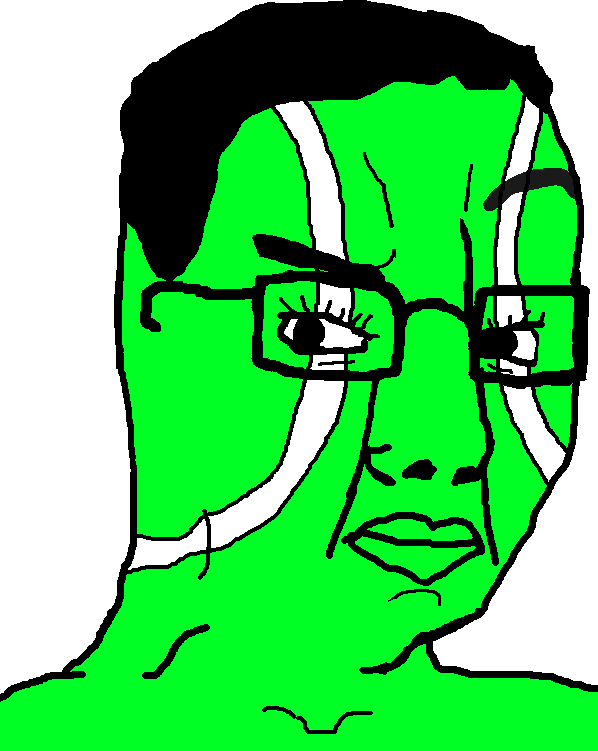
Label: 5_Poljak